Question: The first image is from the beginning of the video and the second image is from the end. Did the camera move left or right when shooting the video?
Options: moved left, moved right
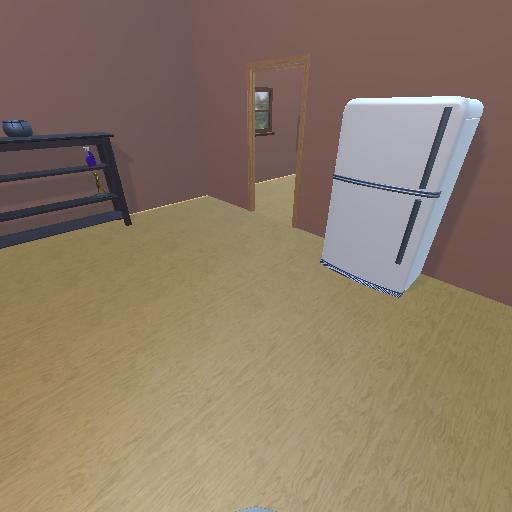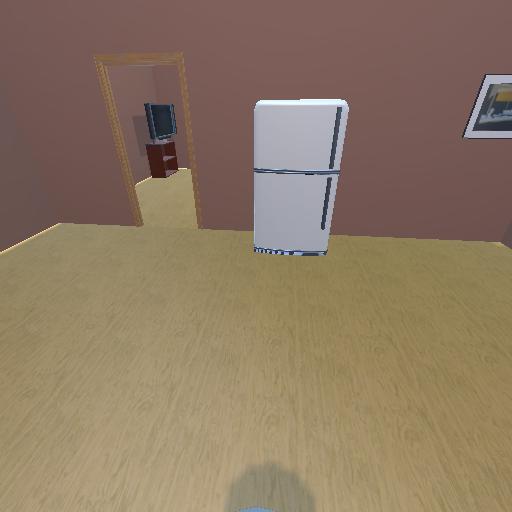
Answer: moved left